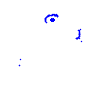
Particle: electron